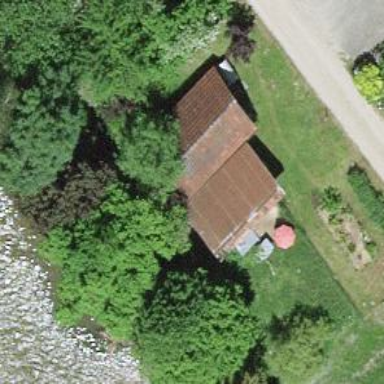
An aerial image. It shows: Barn.